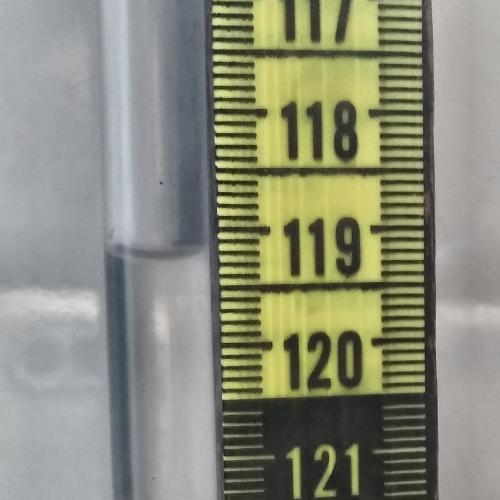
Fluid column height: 119.2 cm